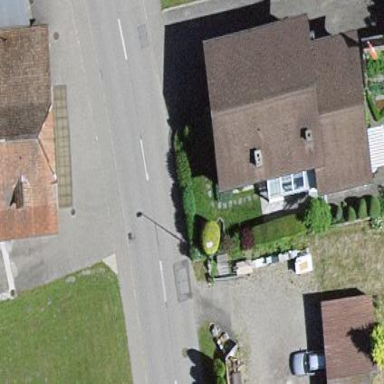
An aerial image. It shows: Residential building.